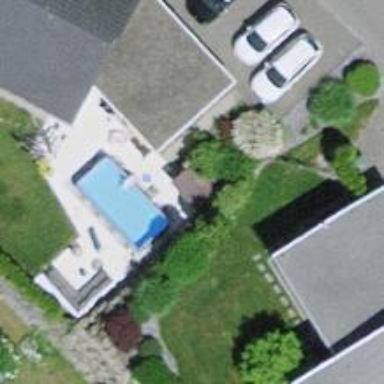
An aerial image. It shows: Group of garages.